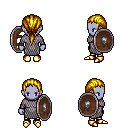
a pixel art fantasy rpg character, female body template, dark elf, purple skin, chain mail, gold greaves, blonde ponytail hairstyle, gold boots, shield, four views (front, back, left, right), 2x2 character sprite sheet, small pixel art, hard edges, no anti-aliasing